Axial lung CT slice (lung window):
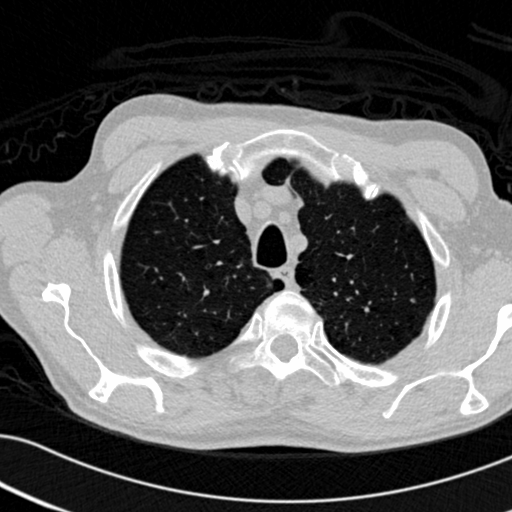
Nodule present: yes
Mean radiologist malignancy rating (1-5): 2.667